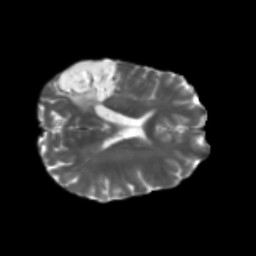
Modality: T2w
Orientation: axial
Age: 59
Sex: female
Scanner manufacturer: siemens
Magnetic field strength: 3 T
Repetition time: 5.25 s
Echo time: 0.08 s